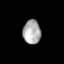
Tissue: lung
Cell type: Epithelial cells
Senescence score: 0.1972
Nuclear area (px): 417
Mean DAPI intensity: 173.278